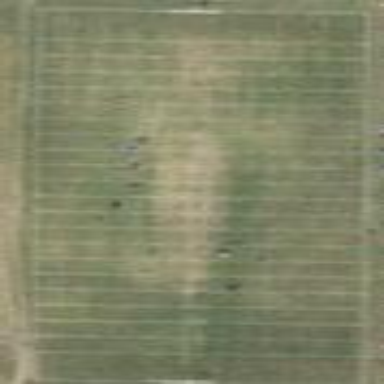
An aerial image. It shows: Pitch for American football.